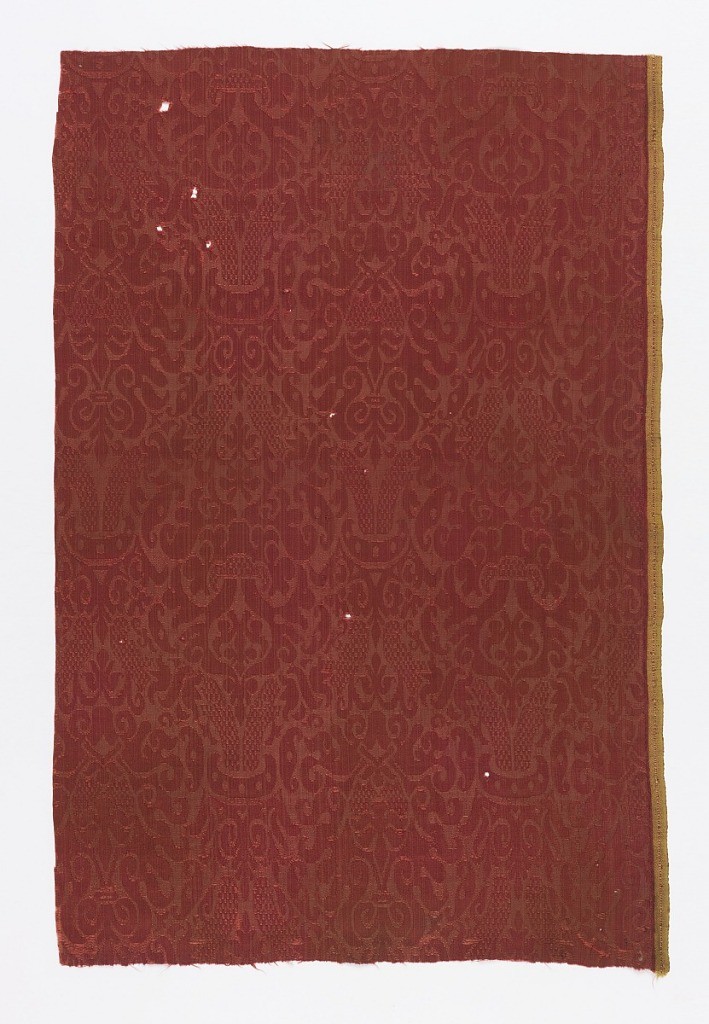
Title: Fragment
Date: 16th–17th century
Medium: silk Technique: 5-harness satin damask
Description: Red silk damask with a design of checkered bands forming ogives with a crown as the point of each ogive. Conventionalized palmette in center of each ogive.